Aerial crown-view tile of a tropical tree (Barro Colorado Island, Panama), acquired 20250915:
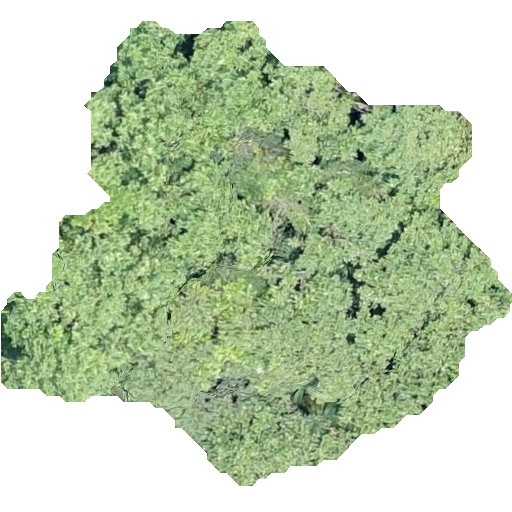
Species: Hieronyma alchorneoides
GBIF accepted scientific name: Hieronyma alchorneoides
Crown area: 215.287 m²